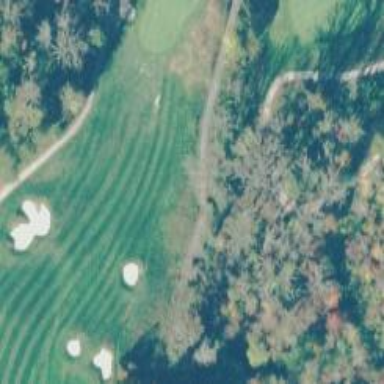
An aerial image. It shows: Path used for both walking and golf.